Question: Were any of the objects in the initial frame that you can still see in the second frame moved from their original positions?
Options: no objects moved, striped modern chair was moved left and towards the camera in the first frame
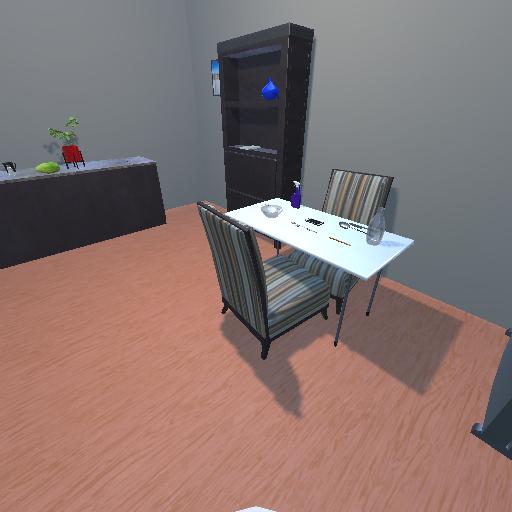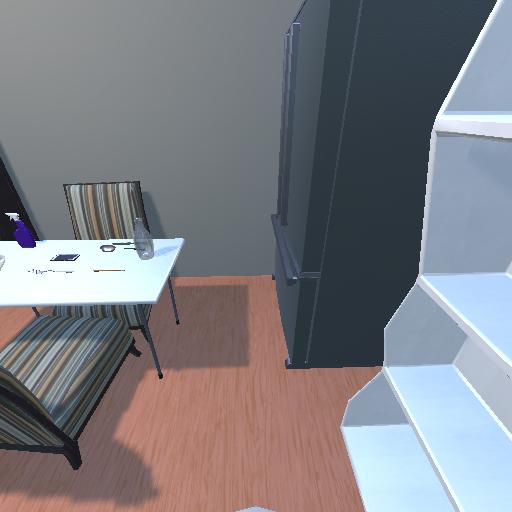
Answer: no objects moved